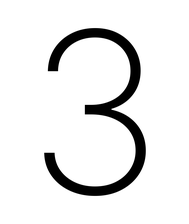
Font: Inter_ExtraLight